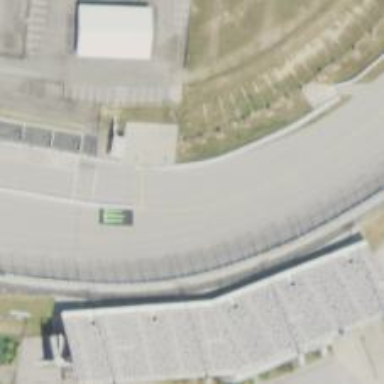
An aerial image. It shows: Raceway for motor sports.